Question: I'm trying to animate a single word in the middle of a sentence using CSS and HTML. I'm want the word to animate downward and fade out, as a new word fades in from above. My problem is that the rest of the sentence after the animating word isn't spacing correctly. As you can see below, the animating word is overlapping the rest of the sentence.

Here's a screencast of the animation: <URL>
And here's my code so far:
'''
<html>
<head>
<link rel="stylesheet" type="text/css" href="rotate.css">
</head>
<section class="rw-wrapper">
<span>The</span>
<div class="rw-words rw-words-1">
<span>inspiration</span>
<span>accountability</span>
<span>results</span>
<span>community</span>
<span>experience</span>
<span>coaching</span>
</div>
<span>you're looking for.</span>
</section>
</html>
'''
CSS:
'''
.rw-wrapper{
width: 80%;
position: relative;
margin: 110px auto 0 auto;
font-family: 'Bree Serif';
padding: 10px;
}
.rw-words{
display: inline;
text-indent: 2px;
}
.rw-words-1 span{
position: absolute;
opacity: 0;
overflow: hidden;
color: #6b969d;
-webkit-animation: rotateWord 18s linear infinite 0s;
-ms-animation: rotateWord 18s linear infinite 0s;
animation: rotateWord 18s linear infinite 0s;
}
.rw-words-1 span:nth-child(2) {
-webkit-animation-delay: 3s;
-ms-animation-delay: 3s;
animation-delay: 3s;
color: #6b969d;
}
.rw-words-1 span:nth-child(3) {
-webkit-animation-delay: 6s;
-ms-animation-delay: 6s;
animation-delay: 6s;
color: #6b969d;
}
.rw-words-1 span:nth-child(4) {
-webkit-animation-delay: 9s;
-ms-animation-delay: 9s;
animation-delay: 9s;
color: #6b969d;
}
.rw-words-1 span:nth-child(5) {
-webkit-animation-delay: 12s;
-ms-animation-delay: 12s;
animation-delay: 12s;
color: #6b969d;
}
.rw-words-1 span:nth-child(6) {
-webkit-animation-delay: 15s;
-ms-animation-delay: 15s;
animation-delay: 15s;
color: #6b969d;
}
@-webkit-keyframes rotateWord {
0% { opacity: 0; }
2% { opacity: 0; -webkit-transform: translateY(-30px); }
5% { opacity: 1; -webkit-transform: translateY(0px);}
17% { opacity: 1; -webkit-transform: translateY(0px); }
20% { opacity: 0; -webkit-transform: translateY(30px); }
80% { opacity: 0; }
100% { opacity: 0; }
}
@-ms-keyframes rotateWord {
0% { opacity: 0; }
2% { opacity: 0; -ms-transform: translateY(-30px); }
5% { opacity: 1; -ms-transform: translateY(0px);}
17% { opacity: 1; -ms-transform: translateY(0px); }
20% { opacity: 0; -ms-transform: translateY(30px); }
80% { opacity: 0; }
100% { opacity: 0; }
}
@keyframes rotateWord {
0% { opacity: 0; }
2% { opacity: 0; -webkit-transform: translateY(-30px); transform: translateY(-30px); }
5% { opacity: 1; -webkit-transform: translateY(0px); transform: translateY(0px);}
17% { opacity: 1; -webkit-transform: translateY(0px); transform: translateY(0px); }
20% { opacity: 0; -webkit-transform: translateY(30px); transform: translateY(30px); }
80% { opacity: 0; }
100% { opacity: 0; }
}
@media screen and (max-width: 768px){
.rw-sentence { font-size: 18px; }
}
@media screen and (max-width: 320px){
.rw-sentence { font-size: 9px; }
}
'''
How can I use CSS to get the rest of my sentence to space properly for the animating word?
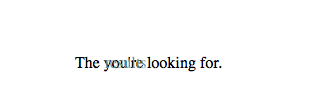
Answer: You can do this in pure CSS by animating the 'max-width' of the individual spans. Here's a <URL>
'''
.rw-wrapper{
width: 80%;
position: relative;
margin: 110px auto 0 auto;
font-family: 'Bree Serif';
padding: 10px;
}
.rw-words{
display: inline-block;
text-indent: 2px;
}
.rw-words-1 span{
max-width: 0;
display: inline-block;
opacity: 0;
overflow: hidden;
color: #6b969d;
margin-left: -4px;
animation: rotateWord 18s linear infinite 0s;
}
.rw-words-1 span:nth-child(2) {
animation-delay: 3s;
color: #6b969d;
}
.rw-words-1 span:nth-child(3) {
animation-delay: 6s;
color: #6b969d;
}
.rw-words-1 span:nth-child(4) {
animation-delay: 9s;
color: #6b969d;
}
.rw-words-1 span:nth-child(5) {
animation-delay: 12s;
color: #6b969d;
}
.rw-words-1 span:nth-child(6) {
animation-delay: 15s;
color: #6b969d;
}
@keyframes rotateWord {
0% { opacity: 0; max-width: 0;}
2% { opacity: 0; max-width: 0; transform: translateY(-30px); }
5% { opacity: 1; max-width: 200px; transform: translateY(5px);}
17% { opacity: 1; max-width: 200px; transform: translateY(5px); }
20% { opacity: 0; max-width: 0; transform: translateY(30px); }
80% { opacity: 0; max-width: 0; }
100% { opacity: 0; max-width: 0; }
}
@media screen and (max-width: 768px){
.rw-sentence { font-size: 18px; }
}
@media screen and (max-width: 320px){
.rw-sentence { font-size: 9px; }
}
'''
It's a little bit hacky, but it works! No JS required.
I removed the 'position: absolute' and added 'max-width' to the animation. Presto!